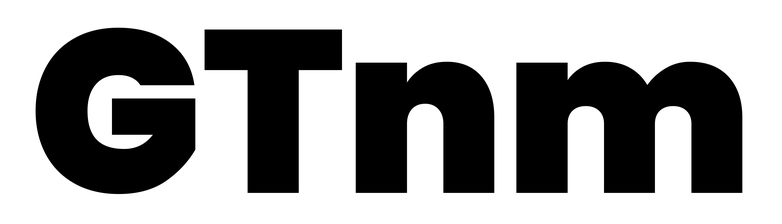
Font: Poppins-Black